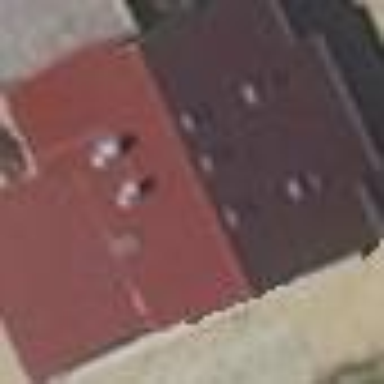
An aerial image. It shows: Detached building.